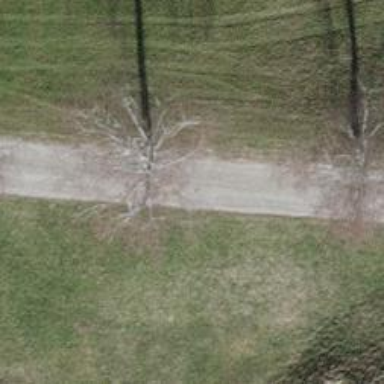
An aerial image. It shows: Broadleaved tree in natural setting.